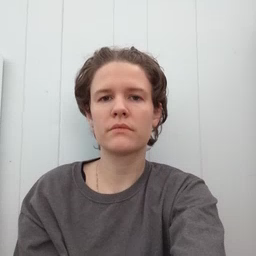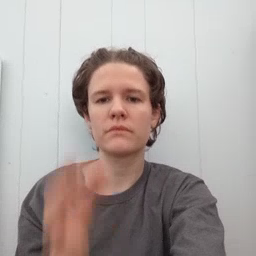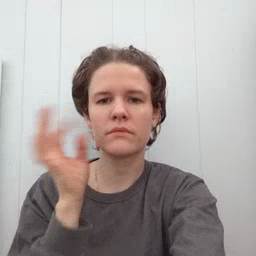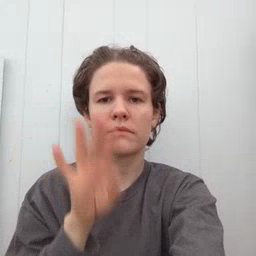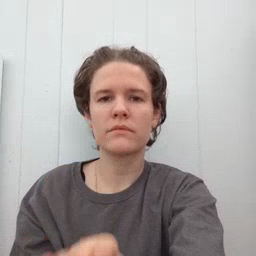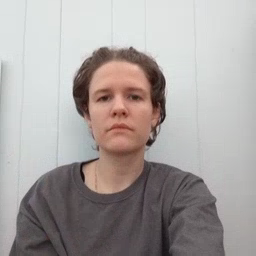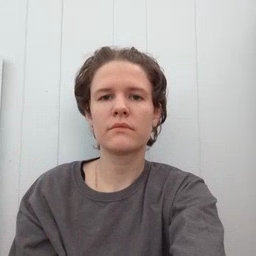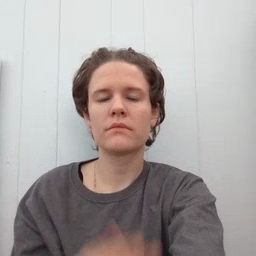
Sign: bee